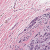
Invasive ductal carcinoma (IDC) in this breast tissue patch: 0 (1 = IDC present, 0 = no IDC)